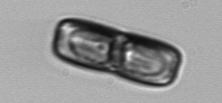
Label: Ephemera